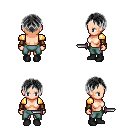
a pixel art fantasy rpg character, female body template, human, light skin, gold arm armor, teal pants, gray parted hairstyle, leather bracers, black shoes, dagger, four views (front, back, left, right), 2x2 character sprite sheet, small pixel art, hard edges, no anti-aliasing